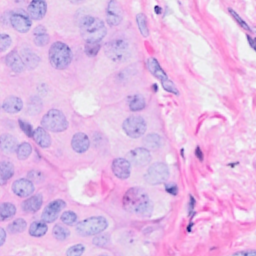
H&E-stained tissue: Breast